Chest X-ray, PA view. Patient: 59 years old, sex F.
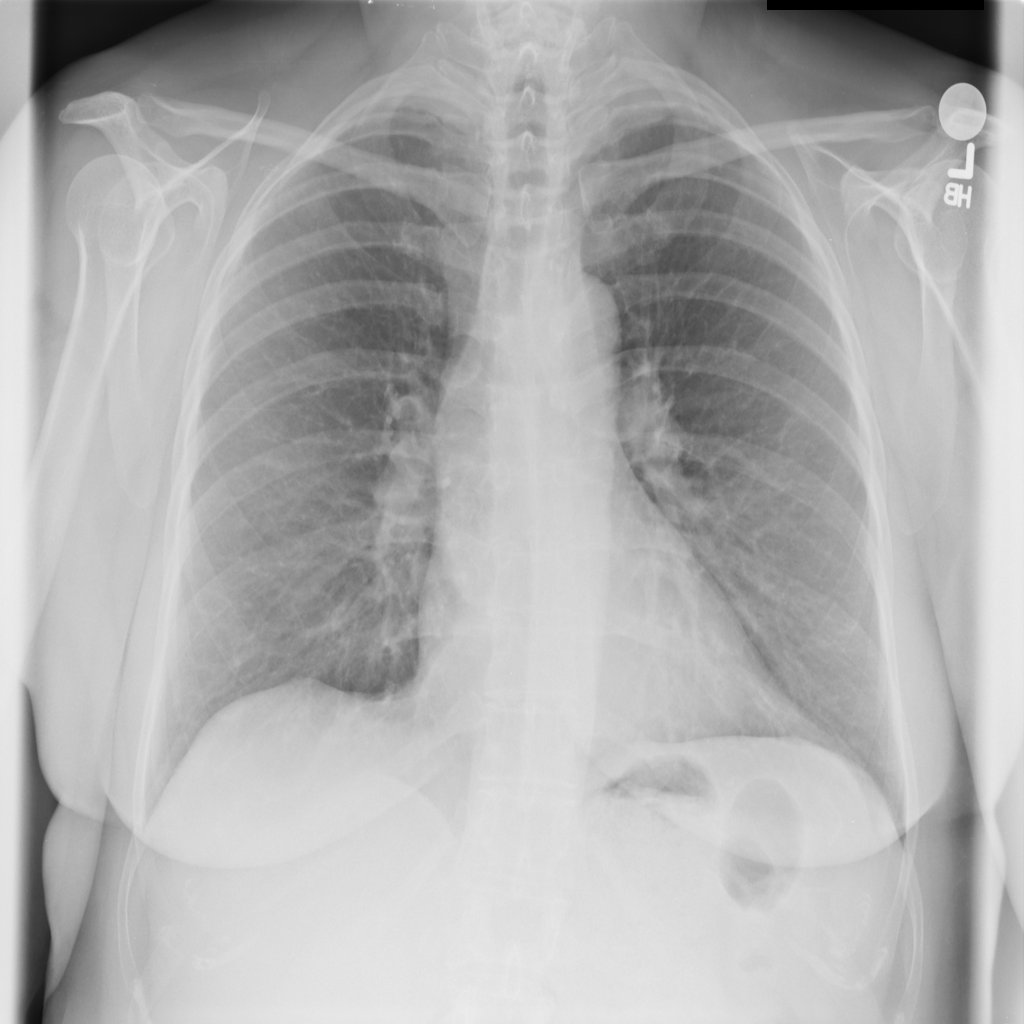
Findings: No Finding